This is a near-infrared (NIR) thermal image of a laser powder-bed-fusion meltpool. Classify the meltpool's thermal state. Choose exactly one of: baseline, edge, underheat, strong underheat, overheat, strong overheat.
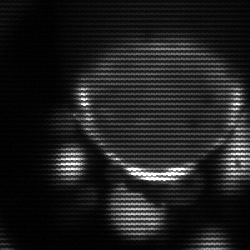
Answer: edge